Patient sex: M
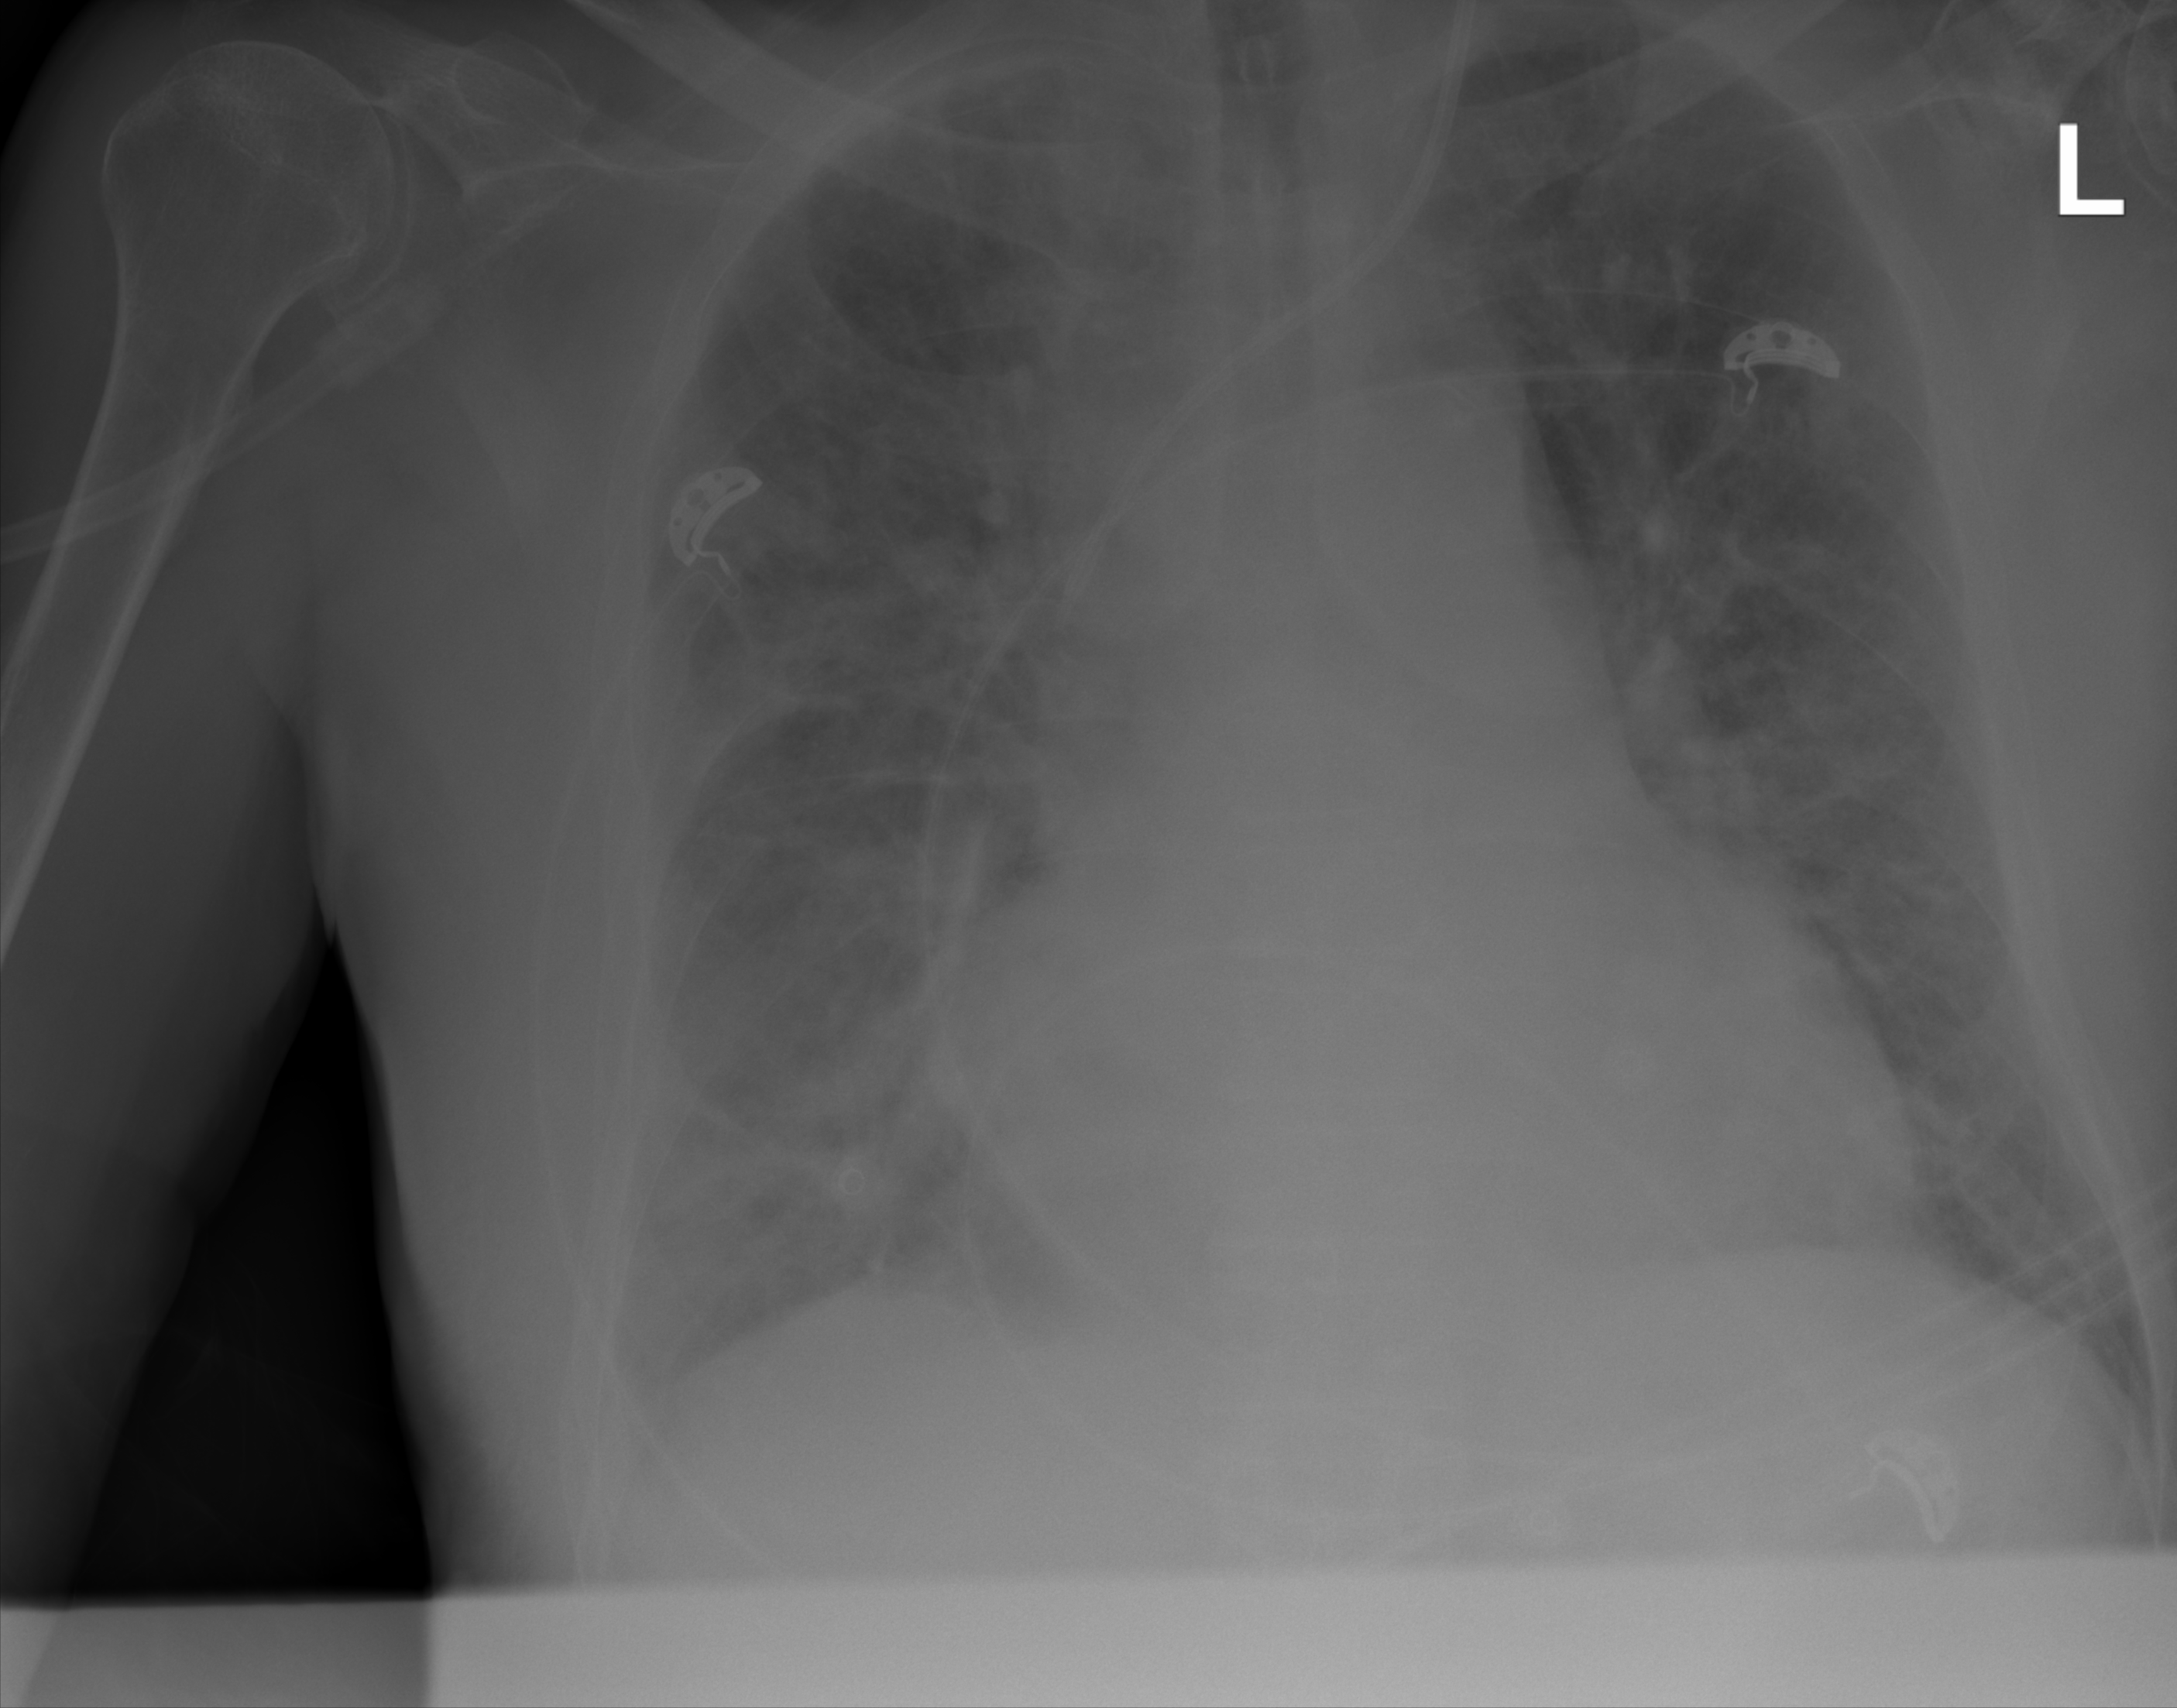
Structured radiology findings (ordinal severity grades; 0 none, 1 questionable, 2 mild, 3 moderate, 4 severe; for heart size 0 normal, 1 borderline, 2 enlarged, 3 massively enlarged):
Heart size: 1
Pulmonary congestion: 3
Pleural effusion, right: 2
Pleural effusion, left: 0
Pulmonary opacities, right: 3
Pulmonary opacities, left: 2
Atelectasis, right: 0
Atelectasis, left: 0